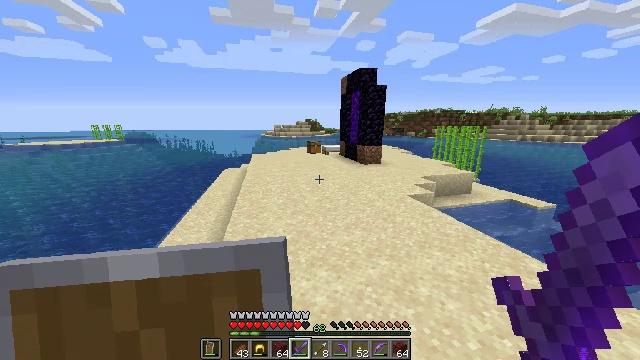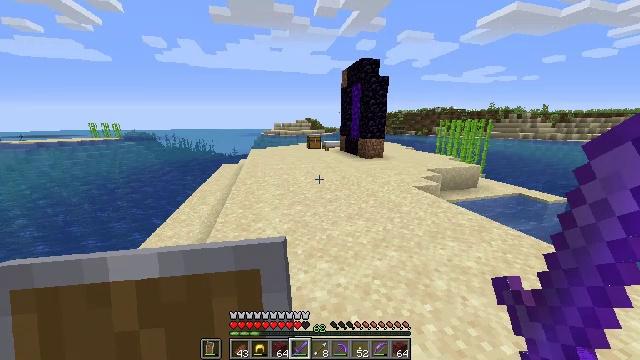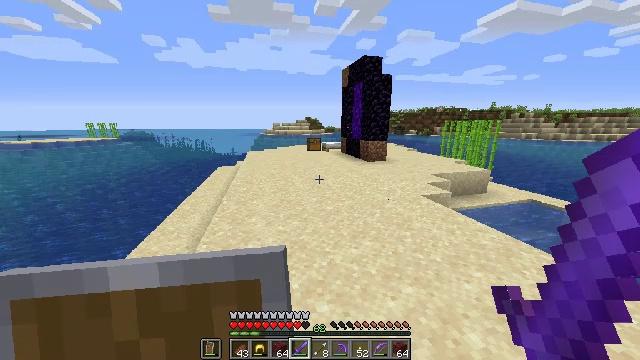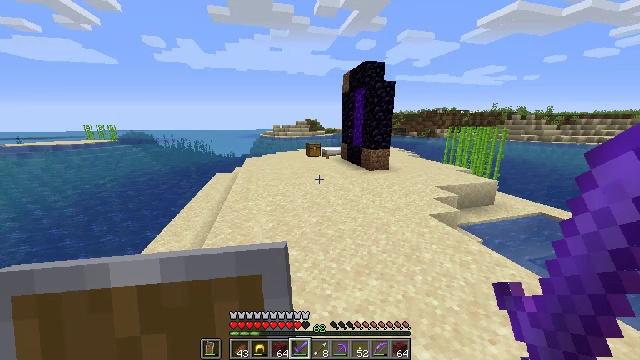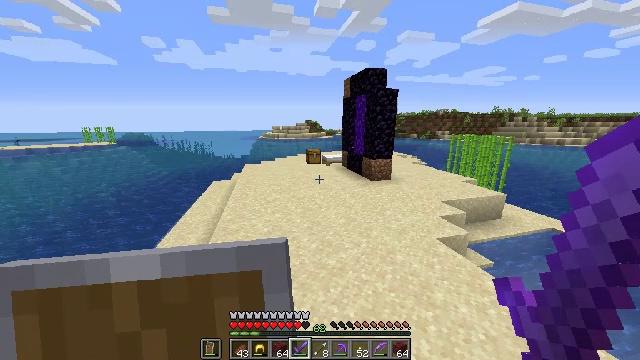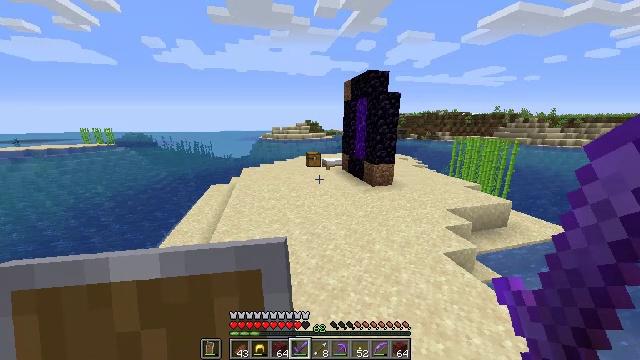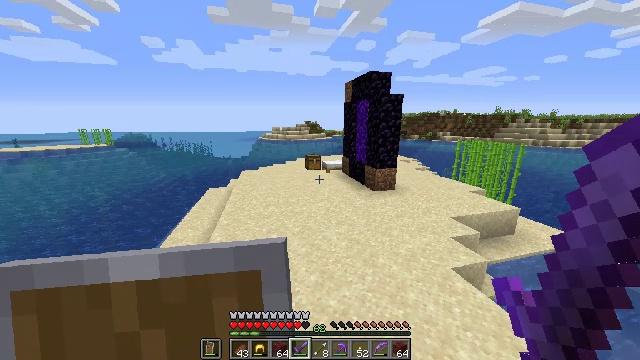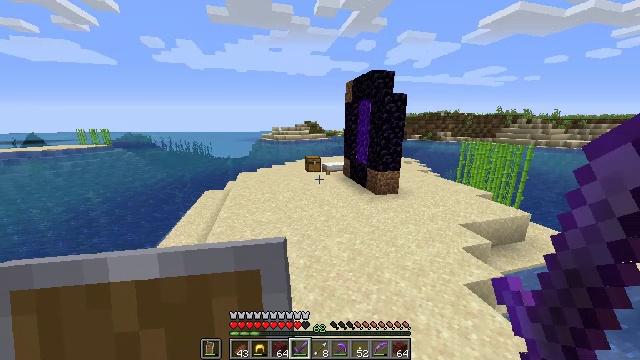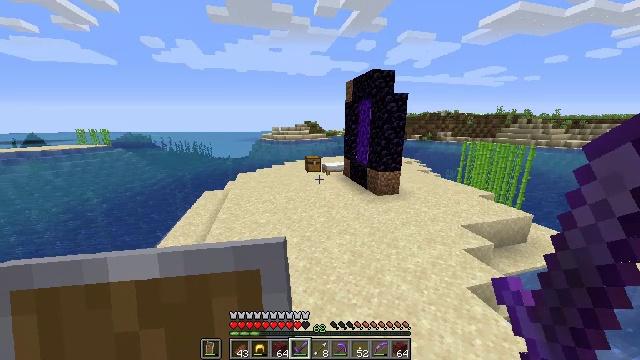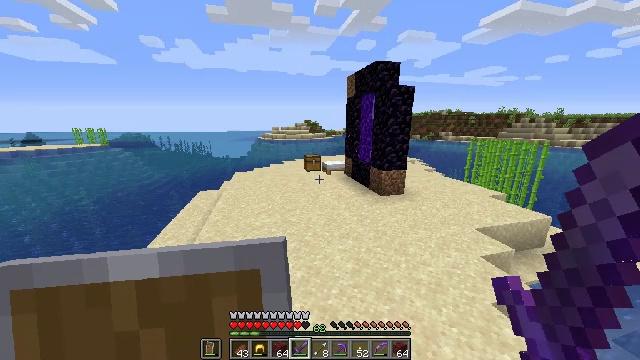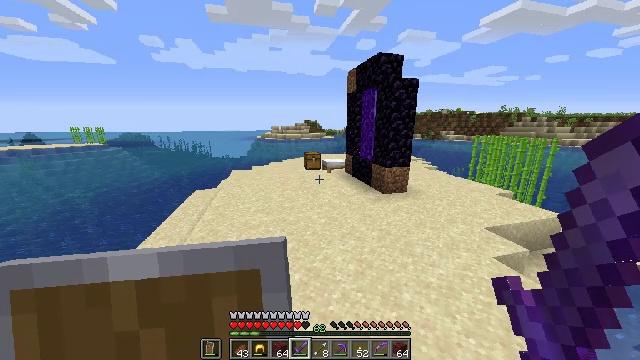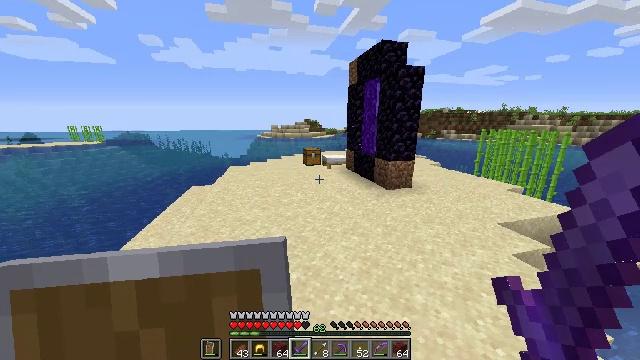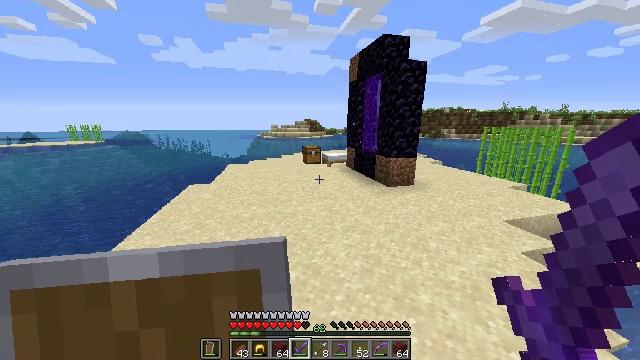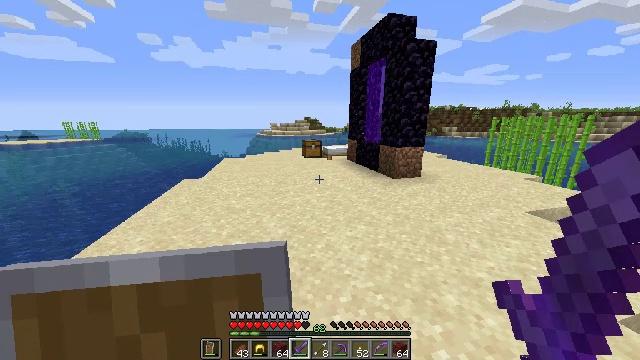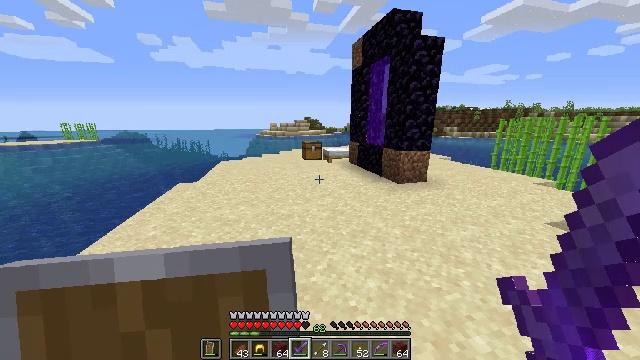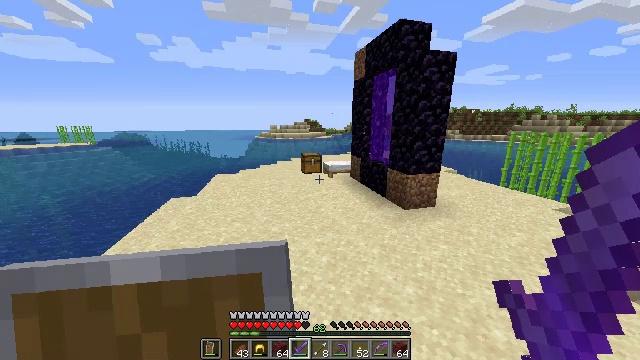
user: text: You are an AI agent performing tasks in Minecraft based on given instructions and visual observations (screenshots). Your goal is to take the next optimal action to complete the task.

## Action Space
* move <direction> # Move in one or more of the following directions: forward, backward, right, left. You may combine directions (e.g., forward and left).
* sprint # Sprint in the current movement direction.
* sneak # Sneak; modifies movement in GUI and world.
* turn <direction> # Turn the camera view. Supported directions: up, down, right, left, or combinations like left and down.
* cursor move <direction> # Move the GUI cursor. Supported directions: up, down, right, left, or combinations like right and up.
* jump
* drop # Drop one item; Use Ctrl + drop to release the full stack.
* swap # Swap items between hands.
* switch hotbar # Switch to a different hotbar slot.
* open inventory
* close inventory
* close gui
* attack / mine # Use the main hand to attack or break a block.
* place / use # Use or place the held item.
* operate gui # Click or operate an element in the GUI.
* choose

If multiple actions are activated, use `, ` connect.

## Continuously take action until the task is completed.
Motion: motion action
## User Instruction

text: Attack the ender chest to collect it.
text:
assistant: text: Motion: move forward, jump
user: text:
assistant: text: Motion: move forward, jump
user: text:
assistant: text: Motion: move forward, jump
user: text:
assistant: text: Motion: move forward, jump
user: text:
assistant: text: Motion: move forward, jump
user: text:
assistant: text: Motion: move forward, jump
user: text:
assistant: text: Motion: move forward, jump
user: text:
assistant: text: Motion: move forward, jump
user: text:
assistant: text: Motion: move forward, jump
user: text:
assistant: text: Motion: move forward, jump
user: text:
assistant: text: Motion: move forward, jump
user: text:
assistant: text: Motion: move forward, jump
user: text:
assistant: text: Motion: move forward, jump
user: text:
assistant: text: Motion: move forward, jump
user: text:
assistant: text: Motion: move forward, jump
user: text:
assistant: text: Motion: move forward, jump
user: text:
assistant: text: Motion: move forward, jump
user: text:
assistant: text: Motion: move forward, jump
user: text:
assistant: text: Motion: move forward, jump
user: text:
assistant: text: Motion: move forward, jump
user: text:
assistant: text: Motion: move forward, jump
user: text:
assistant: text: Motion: move forward, jump
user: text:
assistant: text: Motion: move forward, jump
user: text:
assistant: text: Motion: move forward, jump
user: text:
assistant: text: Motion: move forward, turn right, jump
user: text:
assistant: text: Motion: move forward, turn right and down, jump
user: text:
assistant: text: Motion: move forward, turn right
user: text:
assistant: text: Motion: move forward, turn down
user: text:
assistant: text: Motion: move forward, turn down
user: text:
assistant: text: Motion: move forward, turn down